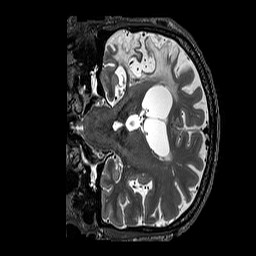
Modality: T2w
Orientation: coronal
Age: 67
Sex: male
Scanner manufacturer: siemens
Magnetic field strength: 3 T
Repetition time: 3.2 s
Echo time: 0.567 s